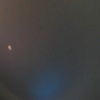
Label: space